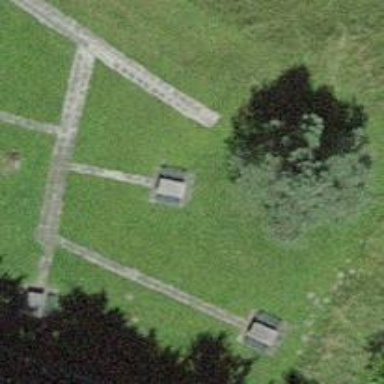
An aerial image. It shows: Picnic table located in leisure land area.